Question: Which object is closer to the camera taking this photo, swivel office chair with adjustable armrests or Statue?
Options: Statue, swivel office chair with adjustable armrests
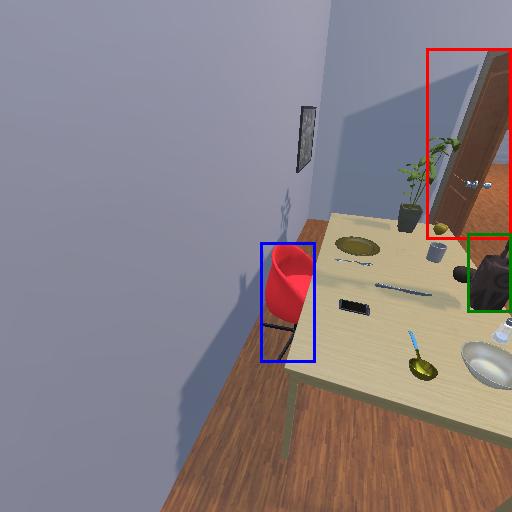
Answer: Statue